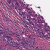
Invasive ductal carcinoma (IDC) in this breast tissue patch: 0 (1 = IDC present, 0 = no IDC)